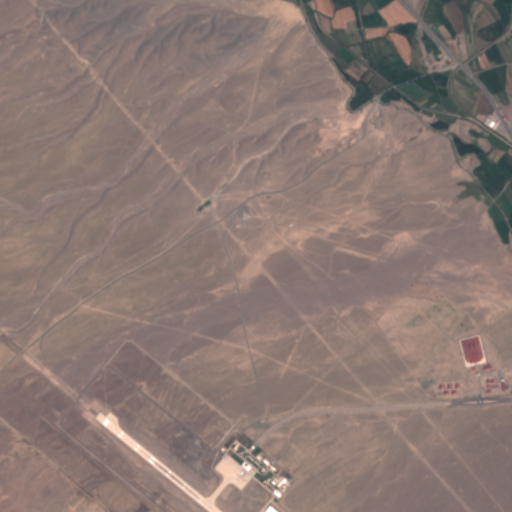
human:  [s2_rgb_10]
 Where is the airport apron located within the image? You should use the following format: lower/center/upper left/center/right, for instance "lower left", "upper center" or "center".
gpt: The airport apron is located in the lower center of the image.
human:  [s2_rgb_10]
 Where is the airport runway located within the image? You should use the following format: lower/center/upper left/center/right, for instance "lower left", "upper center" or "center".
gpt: The airport runway is located in the lower of the image.
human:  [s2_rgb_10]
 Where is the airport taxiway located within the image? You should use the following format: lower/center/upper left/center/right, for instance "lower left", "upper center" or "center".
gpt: The airport taxiway is located in the lower center of the image.
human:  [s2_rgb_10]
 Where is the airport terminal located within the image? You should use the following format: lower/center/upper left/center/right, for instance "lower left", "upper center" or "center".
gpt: The airport terminal is located in the lower center of the image.
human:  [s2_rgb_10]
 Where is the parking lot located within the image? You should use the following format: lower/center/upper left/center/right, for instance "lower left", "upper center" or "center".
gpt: The parking lot is located in the lower center of the image.
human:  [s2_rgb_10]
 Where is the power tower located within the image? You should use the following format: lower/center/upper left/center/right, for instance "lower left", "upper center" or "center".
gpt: The power tower is located in the lower right of the image.
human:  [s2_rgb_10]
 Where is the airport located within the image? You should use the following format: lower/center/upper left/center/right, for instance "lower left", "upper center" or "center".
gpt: There is no airport in the image.